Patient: sex F, age 65
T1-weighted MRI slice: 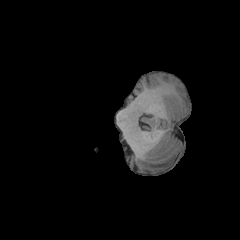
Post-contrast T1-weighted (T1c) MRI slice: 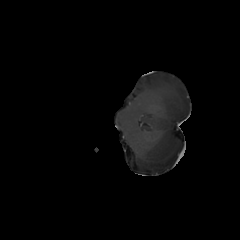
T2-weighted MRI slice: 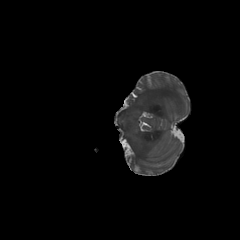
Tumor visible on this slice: no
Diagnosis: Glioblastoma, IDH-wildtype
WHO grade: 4